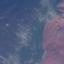
Label: HerbaceousVegetation